Question: I have 2 arrays. One for that contains keys and the other that contains input values, like so:
'''
var keys = ['id', 'name', 'category'];
var values = ['1', 'nameVal', 'catVal'];
'''
Now what I'm trying to do is create a data string using a to use for a jQuery Ajax function:
'''
var dataString = 'id=1&name=nameVal&category=catVal';
$.ajax({
data: dataString,
...
});
'''
So I tried writing a function like so:
'''
function generateDataString(keys, values, ID)
{
var dataString = 'id=' + ID;
for (var i = 0; i < values.length; ++i)
{
var dataString += '&' + SOMETHINGHERE + '=' + values[i];
}
return dataString;
}
'''
I have already pushed 'values' in the 'for' loop, but where it says , I need to get the keys too.
I've also used the '+=' operator which I assume is the correct way to go about this, however I'm getting the following error:

Does anyone know where I'm going wrong and how I can also use the 'key' in the 'dataString'?
If it's easier to use jQuery to achieve this, then that's perfectly fine too
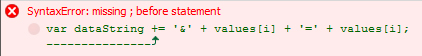
Answer: You must get rid of the var inside the for loop.
'''
var keys = ['id', 'name', 'category'];
var values = ['1', 'nameVal', 'catVal'];
var dataString = 'id=' + '28';
for (var i = 0; i < values.length; ++i)
{
dataString += '&' + keys[i] + '=' + values[i];
}
alert(dataString);
'''
Working jsfiddle: <URL>
I modify your SOMETHINGHERE with keys[i] and i assume that your ID is 28.
And you will have something like: 'id=28&id=1&name=nameVal&category=catVal'